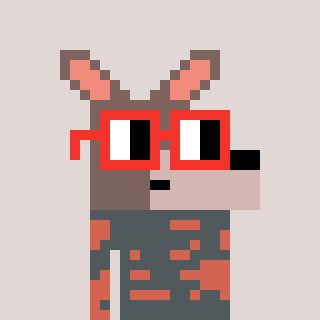
a pixel art character with square red glasses, a kangaroo-shaped head and a peachy-colored body on a warm background